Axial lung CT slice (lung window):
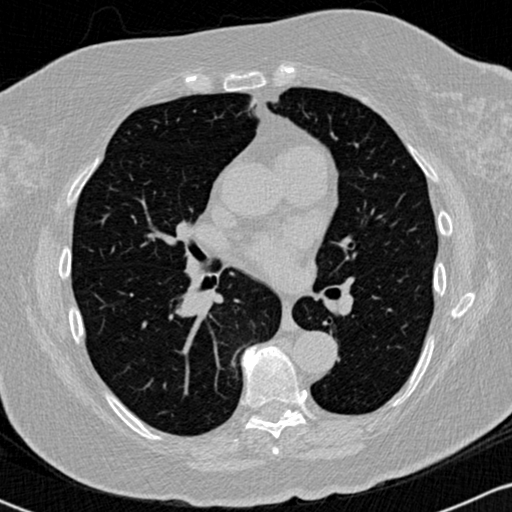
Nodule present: no